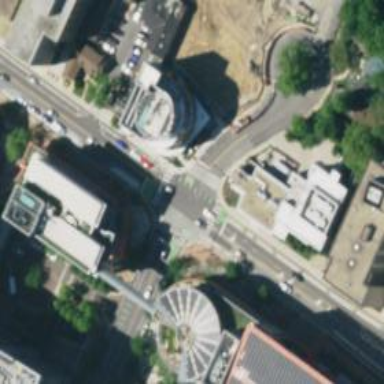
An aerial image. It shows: Crossing on the cycleway.